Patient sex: M
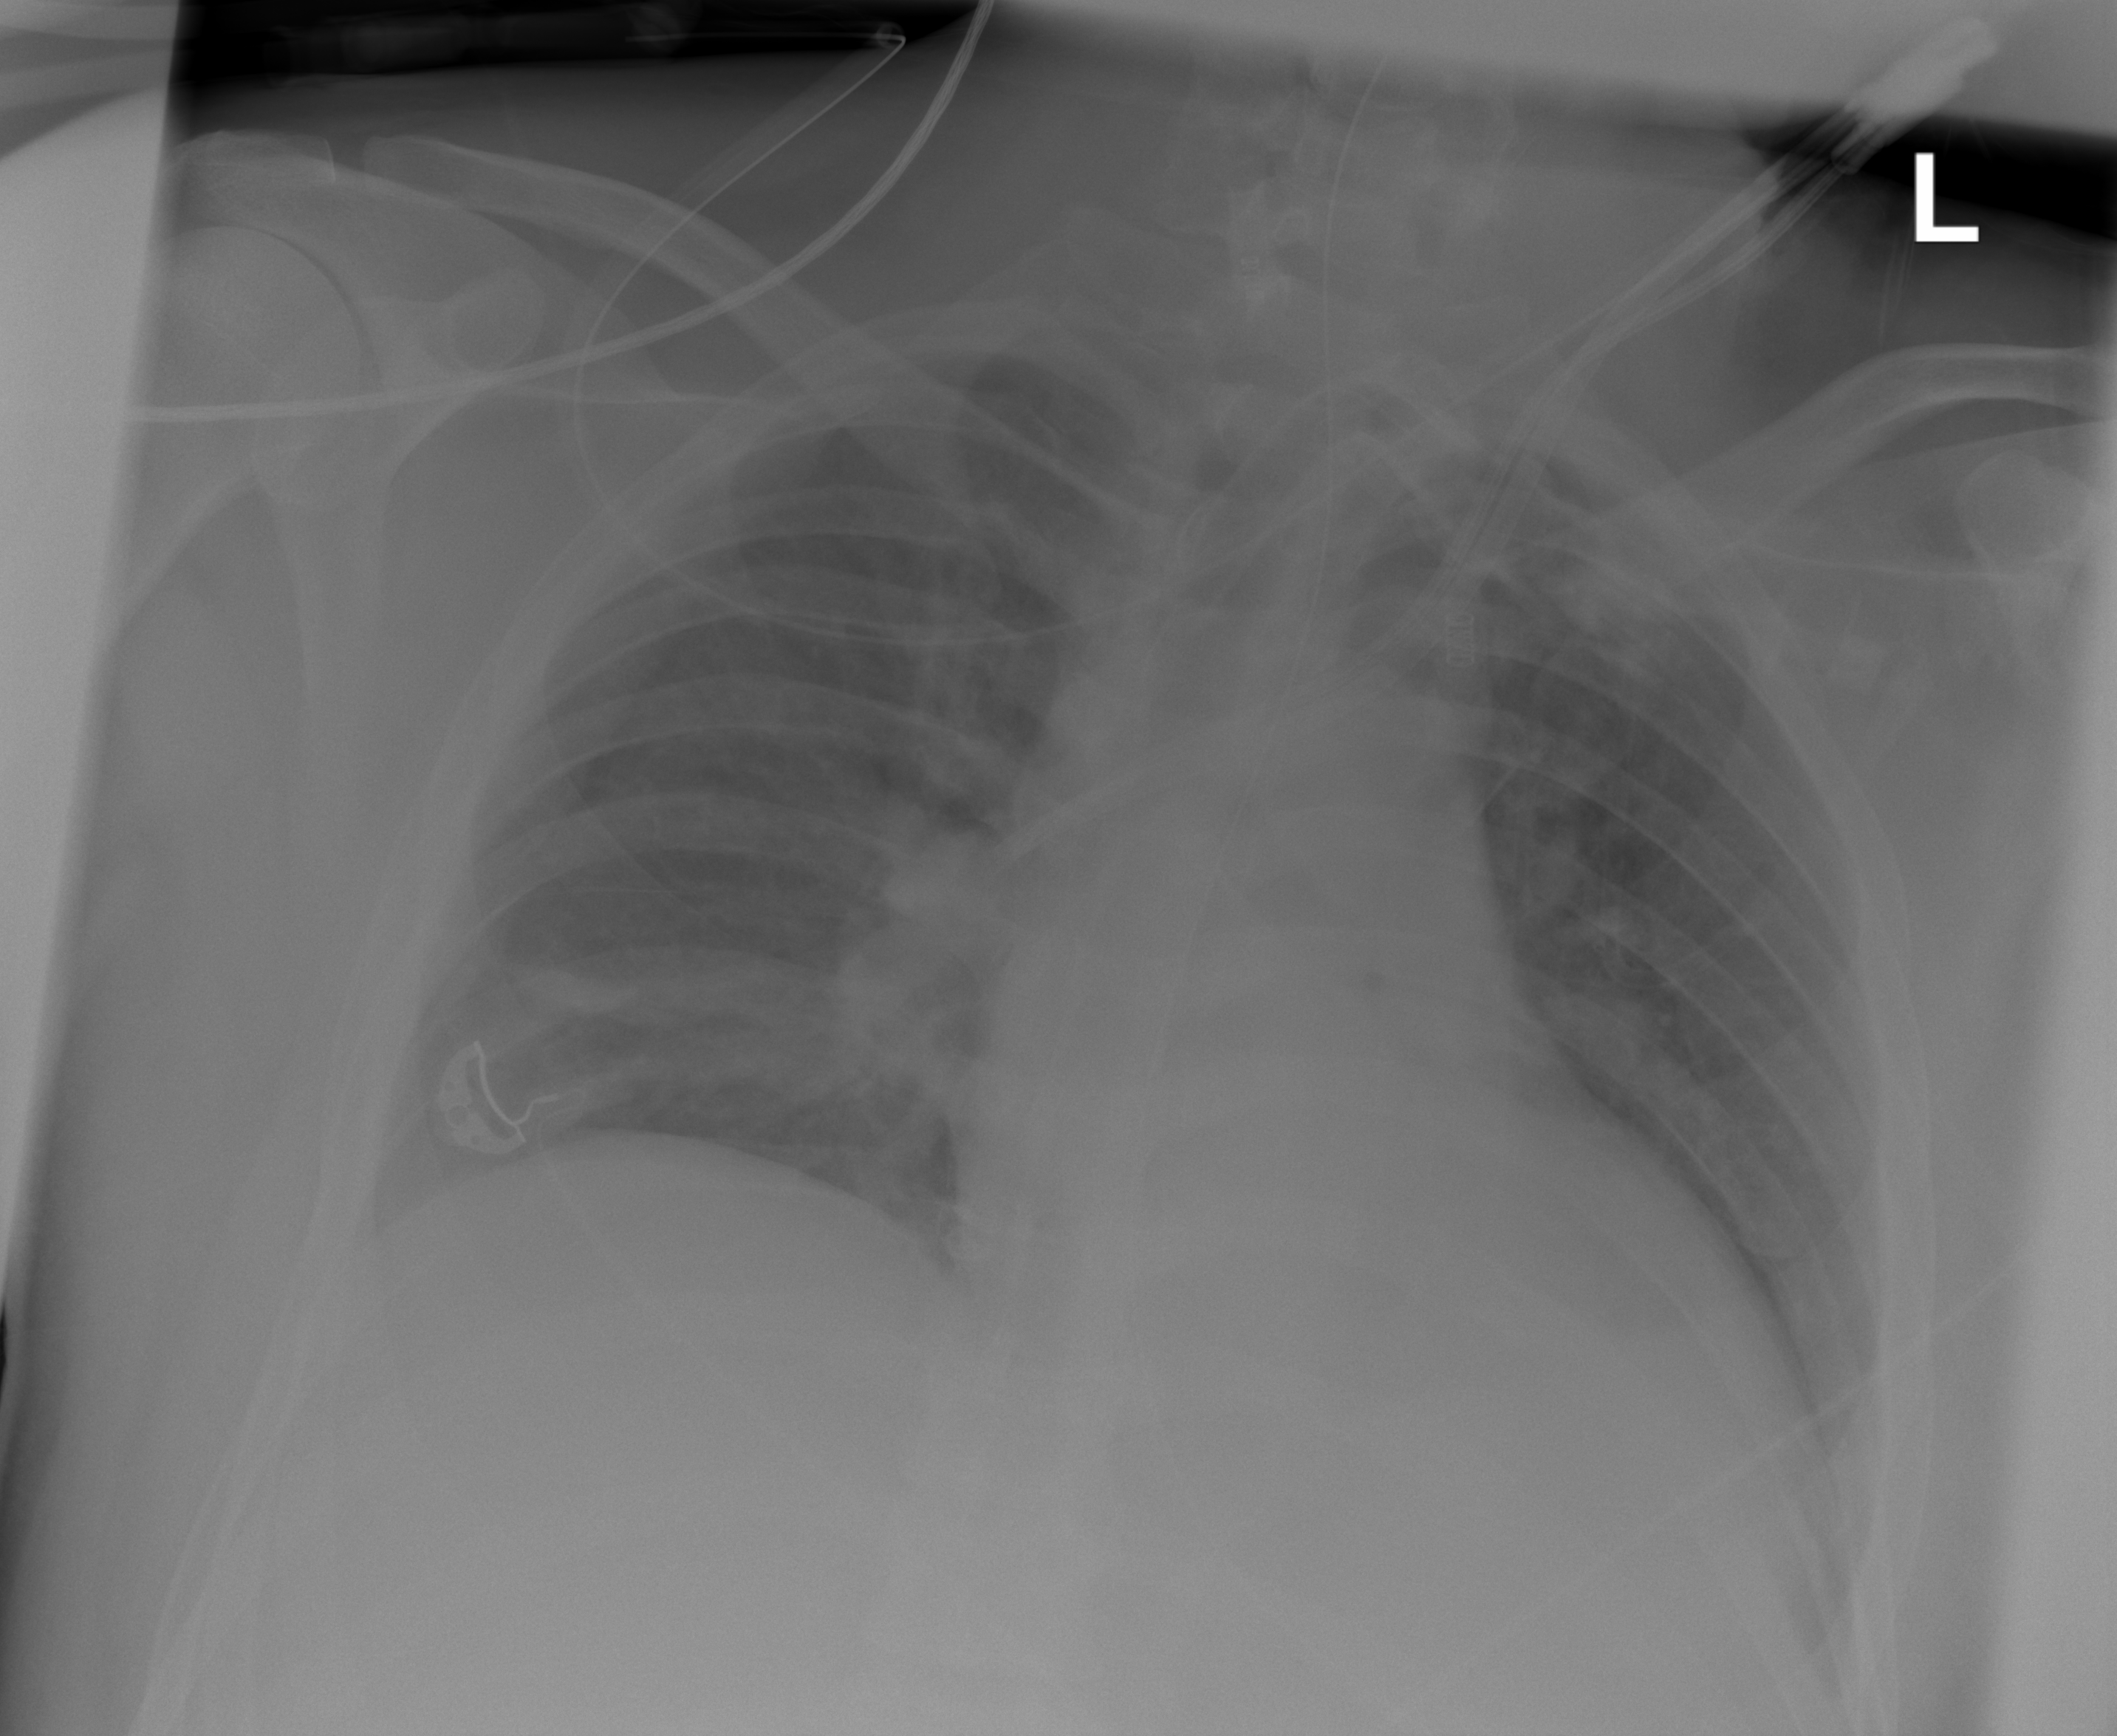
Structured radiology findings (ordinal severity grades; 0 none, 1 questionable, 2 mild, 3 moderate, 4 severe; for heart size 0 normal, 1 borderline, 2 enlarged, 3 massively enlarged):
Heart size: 1
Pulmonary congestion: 1
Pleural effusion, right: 0
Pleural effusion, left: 2
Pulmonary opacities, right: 0
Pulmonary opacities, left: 0
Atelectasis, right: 2
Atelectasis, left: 0